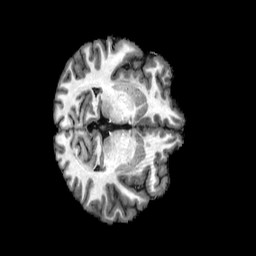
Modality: T1w
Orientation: axial
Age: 34
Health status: healthy
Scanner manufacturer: philips
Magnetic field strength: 3 T
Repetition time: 0.007835 s
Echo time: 0.003591 s